This is a demodulated (Hilbert-envelope) spectrum computed from a bearing vibration snapshot; the dashed markers indicate where each bearing fault type would appear (BPFO, BPFI, BSF, FTF). Classify the bearing condition as one of: normal, inner_race, outer_race, ball.
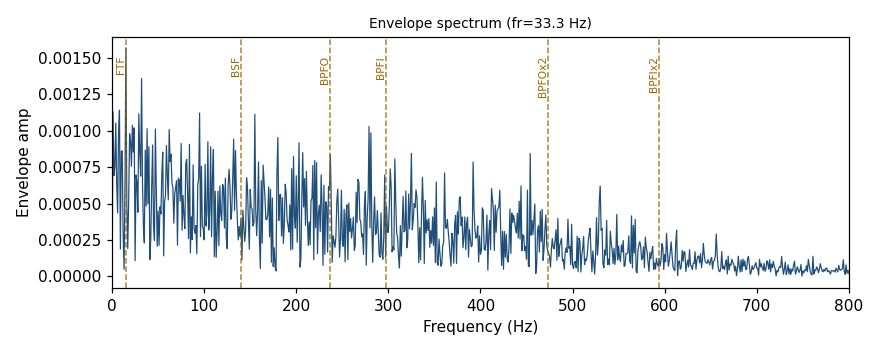
Answer: normal